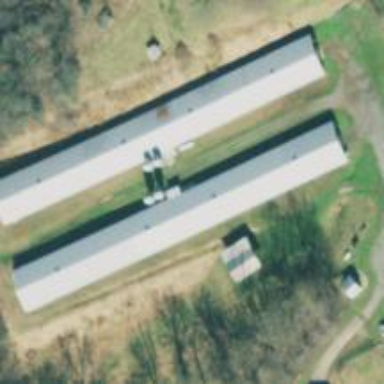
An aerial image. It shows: Poultry house.